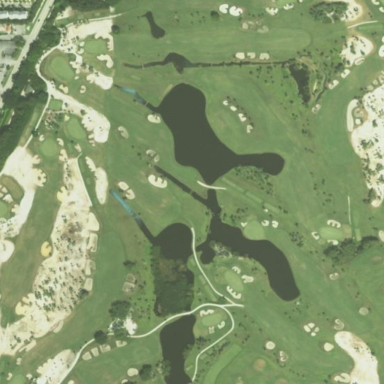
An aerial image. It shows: Golf course surrounded by greenery.